Question: How you can see in my HTML i have two tables. Now i would like to add inputs after each table:
1.Shows how my Html looked without the 'span's and the 'input's
2.Shows how it looks now: <URL>
3.How i would like to have it

Thanks for your help!
My HTML:
'''
<span>
<table class="table table-bordered" style="font-size:13px; width:50px; float:left;" id="ScheinDiagnosen">
<thead>
<tr id="DiagnosenButton">
<th>Number1</th>
</tr>
</thead>
<tbody id="DiagnosenBlock" style="background-color: red">
<tr class="sanD"><td>H26.2</td></tr>
<tr class="sanD"><td>H90.2</td></tr>
<tr class="sanD"><td>B01.1</td></tr>
<tr class="sanDD"><td>B01.1</td></tr></tbody>
</table>
<input style="width:10px; display:block">
</span>
<span>
<table class="table table-bordered" style="font-size:13px; width:50px; float: left;" id="ScheinEbms">
<thead>
<tr id="EBMButton">
<th>Number</th>
</tr>
</thead>
<tbody id="EbmBlock" style="background-color: blue;">
<tr><td>02401</td></tr>
<tr><td>02400</td></tr>
<tr><td>03322</td></tr>
</tbody>
</table>
<input style="width:10px;display:block">
</span>
'''
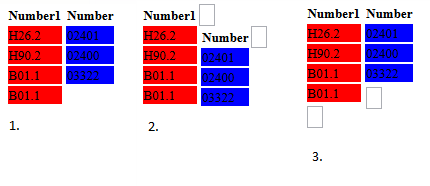
Answer: The problem is that you're floating your tables, which causes them to break out of the document flow. There are a few ways to accomplish what you want, but try replacing the 'span' elements with 'div's and float them instead of the tables.
Also, don't use inline styles, use a block of CSS. It'll make your code more maintainable in the long run.
Replacing your 'span's with 'div's, and removing inline styles, your new CSS would look like:
'''
table {
font-size:13px;
width:50px;
}
#DiagnosenBlock {
background-color: red;
}
#EbmBlock {
background-color: blue;
}
div {
float: left;
}
'''
Demo: <URL>